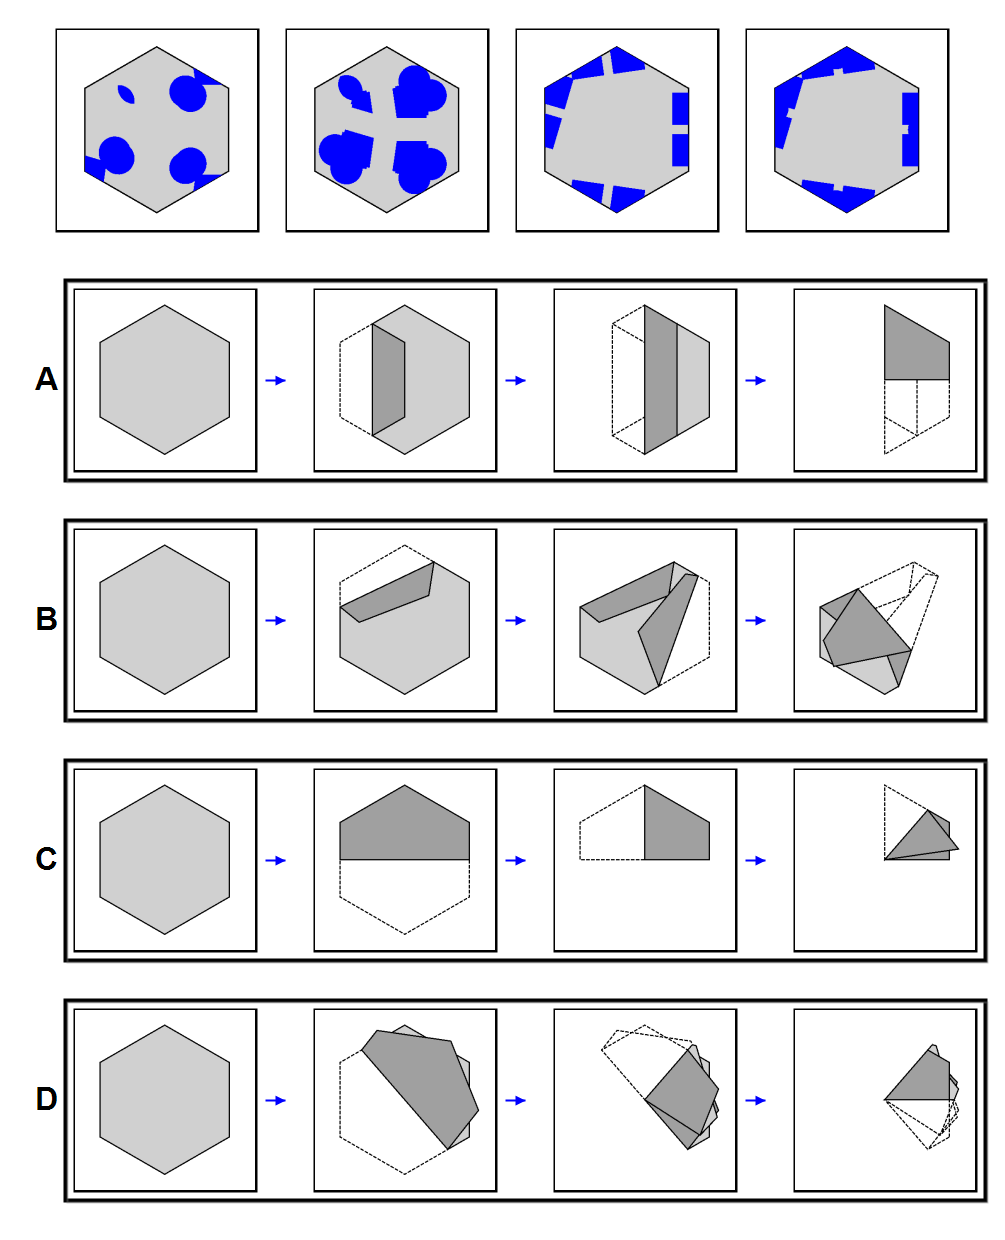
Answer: D